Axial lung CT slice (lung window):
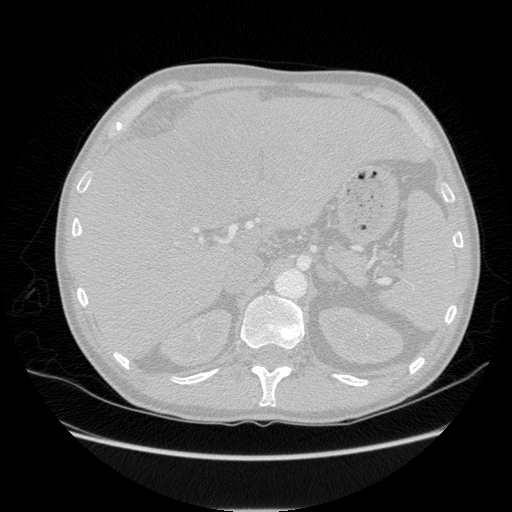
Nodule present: no